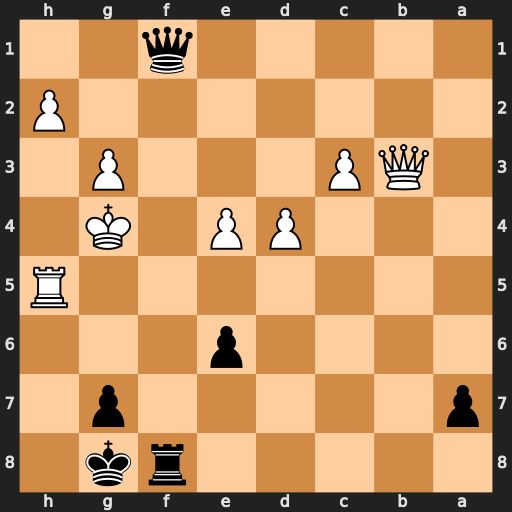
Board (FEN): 5rk1/p5p1/4p3/7R/3PP1K1/1QP3P1/7P/5q2
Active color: b
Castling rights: -
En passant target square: -
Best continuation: Qe2+ Kh4 Qxh2+ Kg4 Qe2+